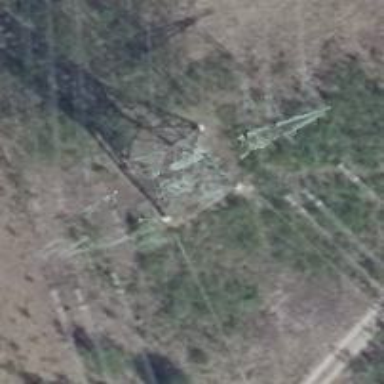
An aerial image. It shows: Three cables of power line.